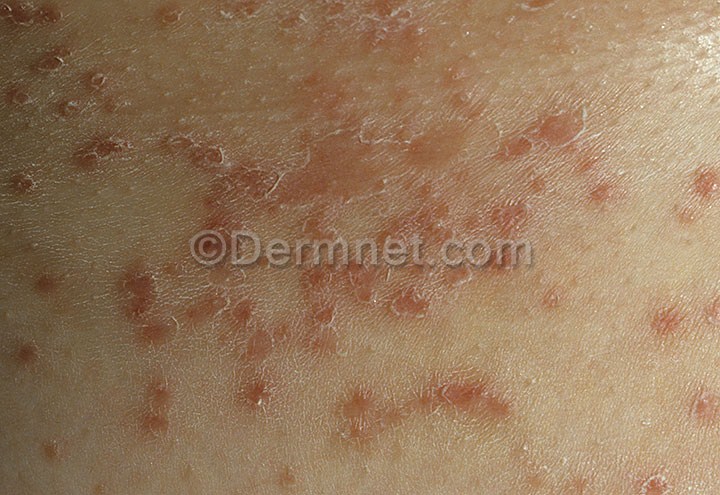
Disease: Tinea Ringworm Candidiasis and other Fungal Infections